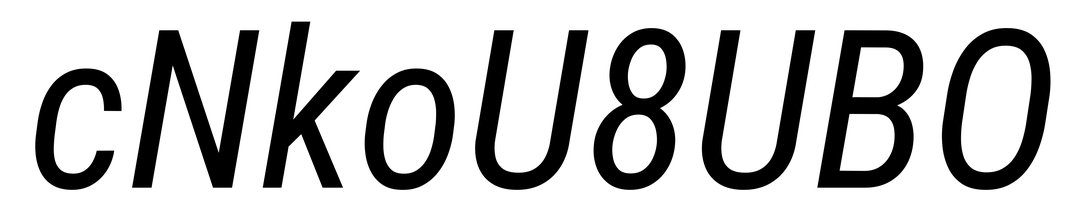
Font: Roboto-Italic_Condensed_Italic